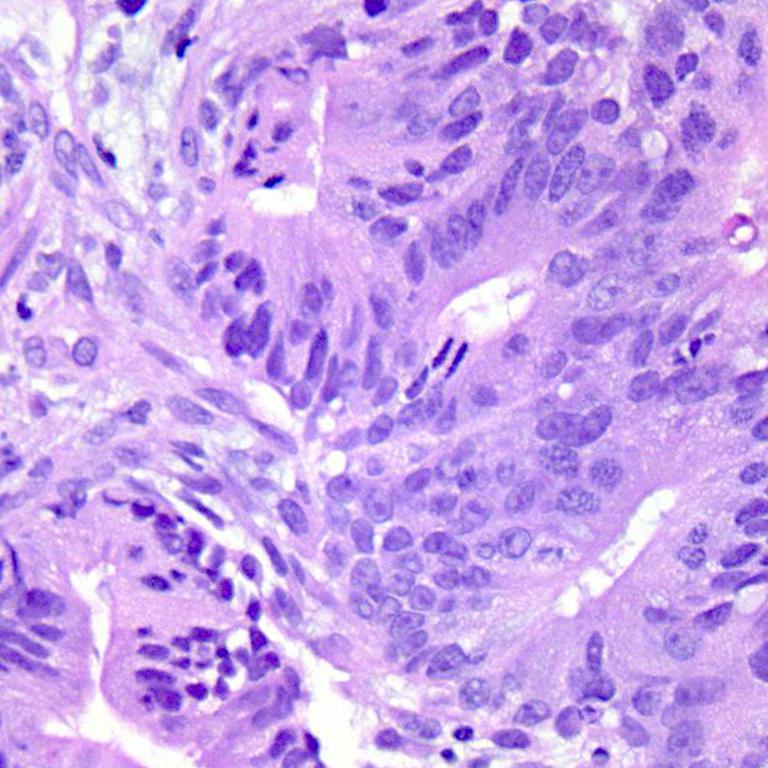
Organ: colon
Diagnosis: adenocarcinomas